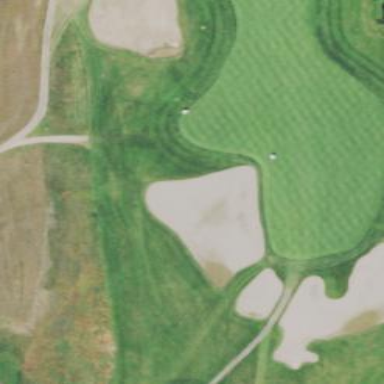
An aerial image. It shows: Sand bunker on golf course.